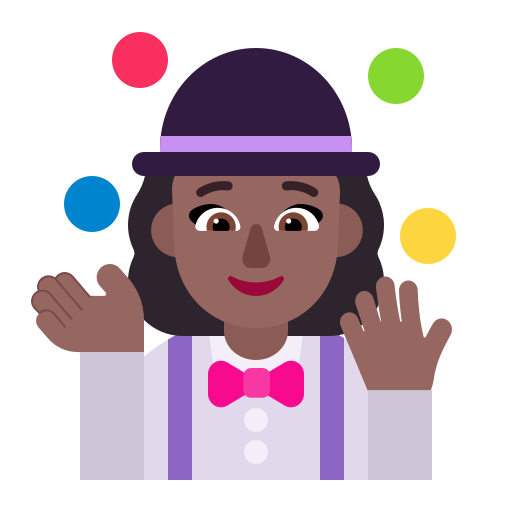
woman juggling flat  dark